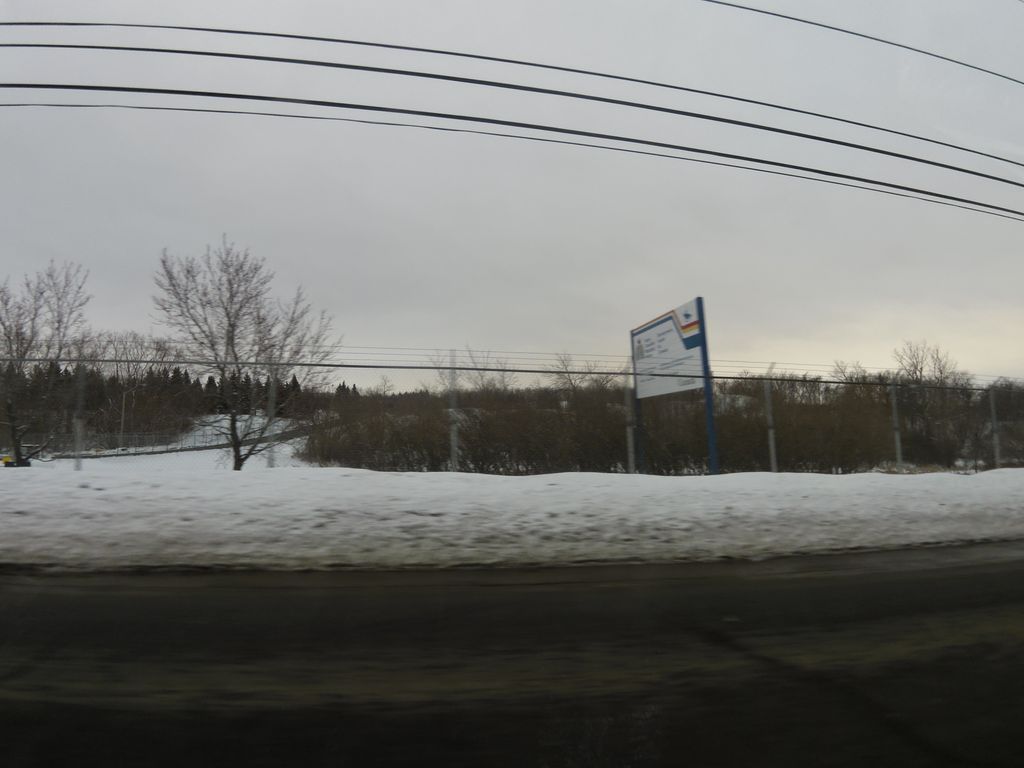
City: ottawa-gatineau